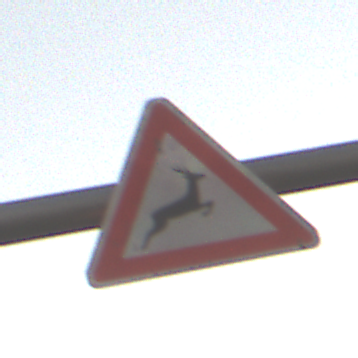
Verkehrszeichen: WildwechselLinks
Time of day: SunriseSunset
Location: Outdoor (Nature)
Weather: PartlyCloudy
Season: NotSpecified
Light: Natural